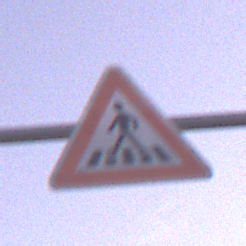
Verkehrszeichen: FussgaengerueberwegRechts
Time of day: Dawn
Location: Outdoor (RoadRail)
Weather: Clear
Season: NotSpecified
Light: Natural